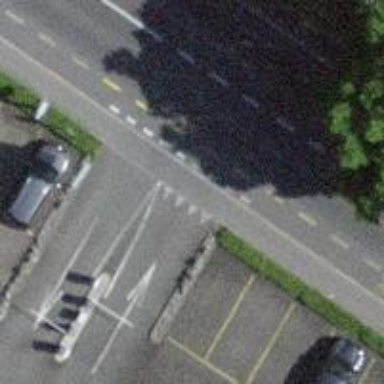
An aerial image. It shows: Lift gate barrier.